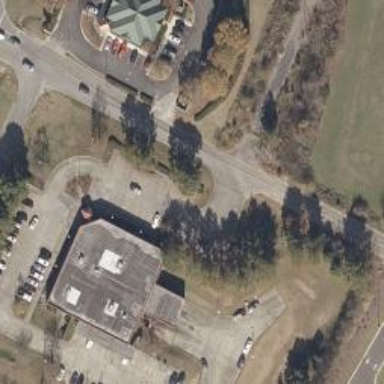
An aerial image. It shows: Building that serves as post office.